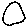
Label: circle